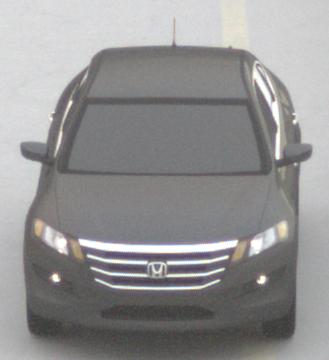
Make: Honda
Model: Crosstour
Detailed model: -
Model produced from: 2009
Model produced until: 2012
Doors: 4
Color: gray
Road condition: dry road
Daytime: sunrise or sunset
Contrast: low contrast